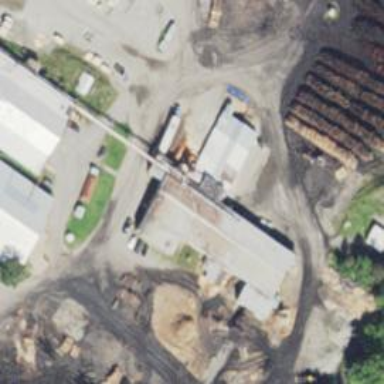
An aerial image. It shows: Building used as sawmill.